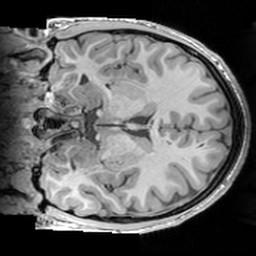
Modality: T1w
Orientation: coronal
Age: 19
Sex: male
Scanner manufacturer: siemens
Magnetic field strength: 3 T
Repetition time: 1.63 s
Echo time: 0.00311 s